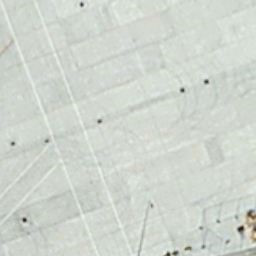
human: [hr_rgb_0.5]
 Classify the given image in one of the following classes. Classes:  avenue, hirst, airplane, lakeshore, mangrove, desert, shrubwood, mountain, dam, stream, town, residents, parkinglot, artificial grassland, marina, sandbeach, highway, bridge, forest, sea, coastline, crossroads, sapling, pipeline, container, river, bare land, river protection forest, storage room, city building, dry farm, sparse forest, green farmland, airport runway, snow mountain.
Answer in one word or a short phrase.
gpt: airport runway